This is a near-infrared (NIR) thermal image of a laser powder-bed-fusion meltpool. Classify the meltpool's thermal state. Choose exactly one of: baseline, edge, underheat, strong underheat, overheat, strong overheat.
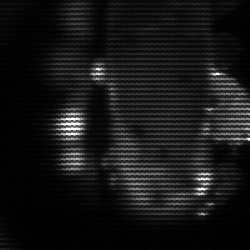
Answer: strong underheat